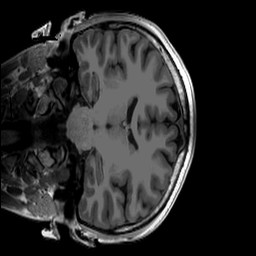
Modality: T1w
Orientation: coronal
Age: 23
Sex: female